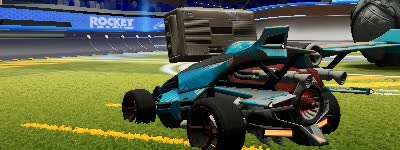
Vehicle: aftershock